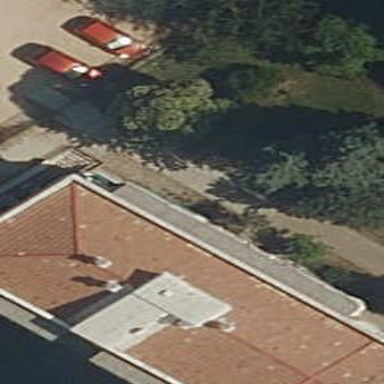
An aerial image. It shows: Apartment building with hipped roof.